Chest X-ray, AP view. Patient: 70 years old, sex M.
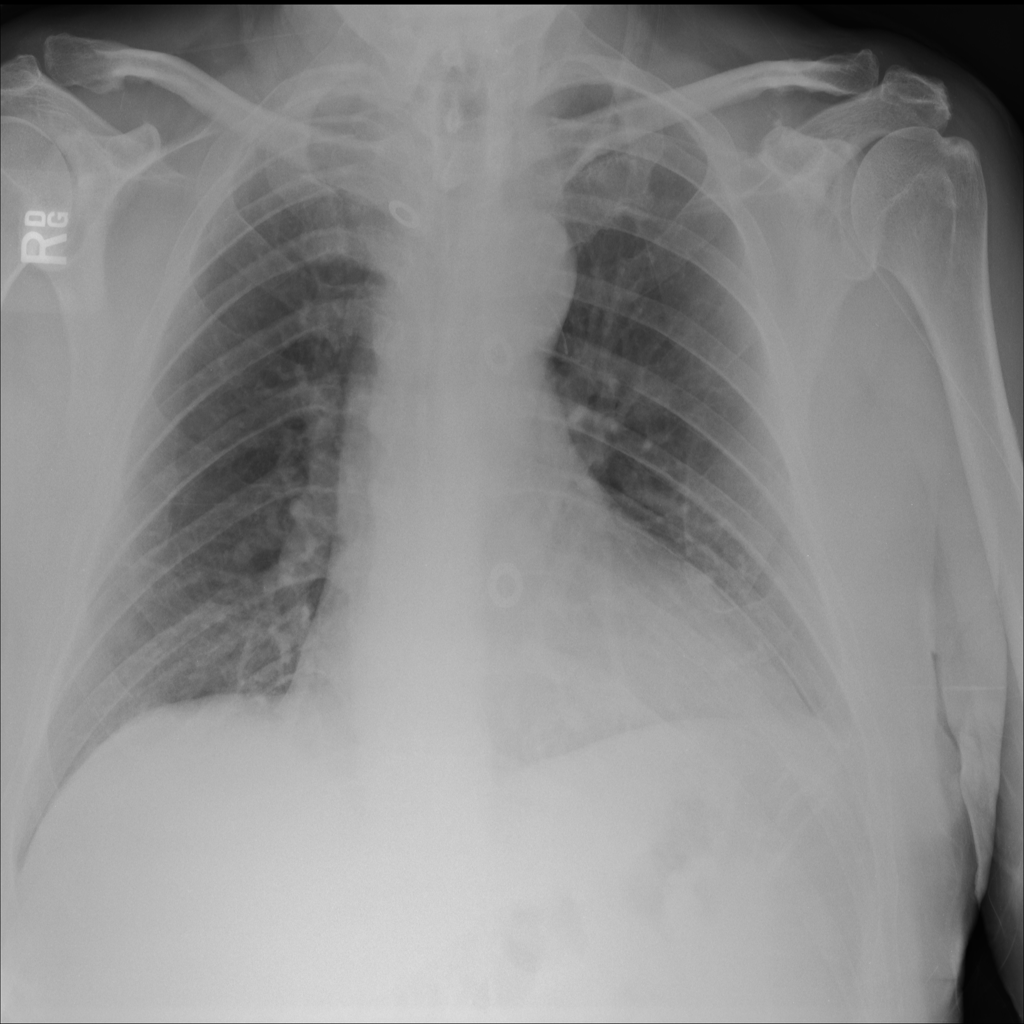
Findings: Cardiomegaly